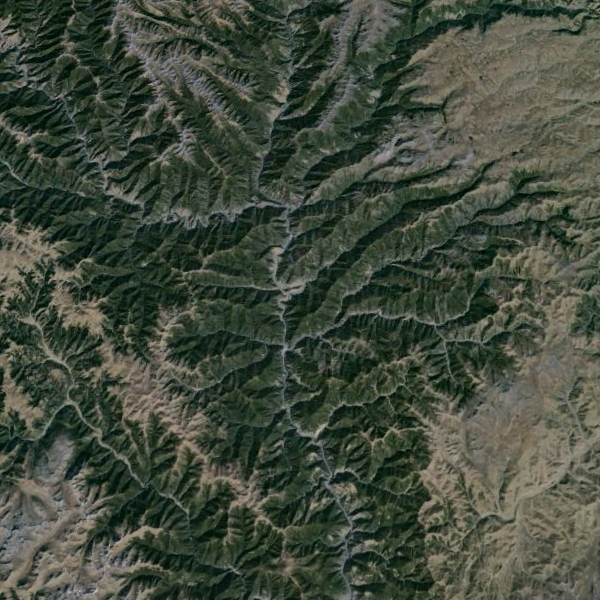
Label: Mountain